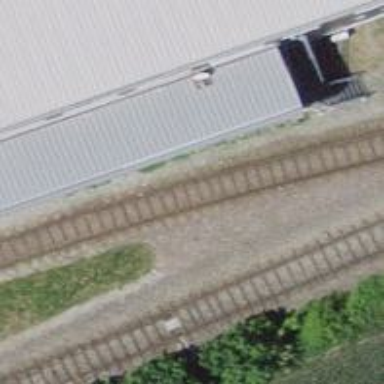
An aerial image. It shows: Railway spur service.